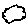
Label: cloud